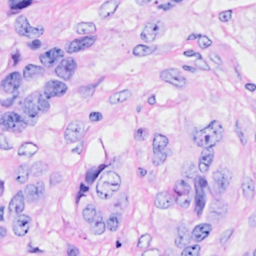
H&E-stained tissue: Breast